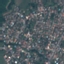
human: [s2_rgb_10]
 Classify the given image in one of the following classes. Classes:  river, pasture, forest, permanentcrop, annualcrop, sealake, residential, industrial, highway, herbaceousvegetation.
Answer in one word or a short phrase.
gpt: Residential